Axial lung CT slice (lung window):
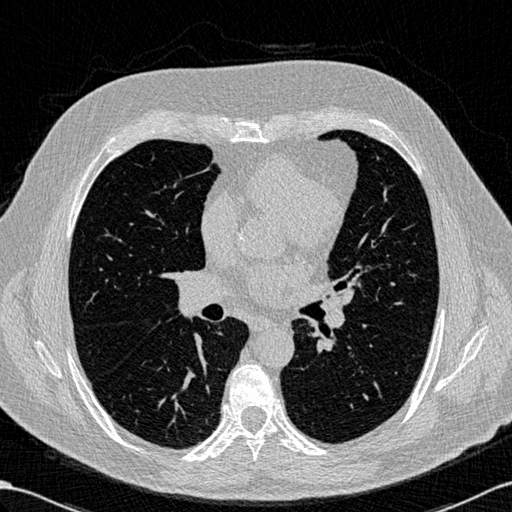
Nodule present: no